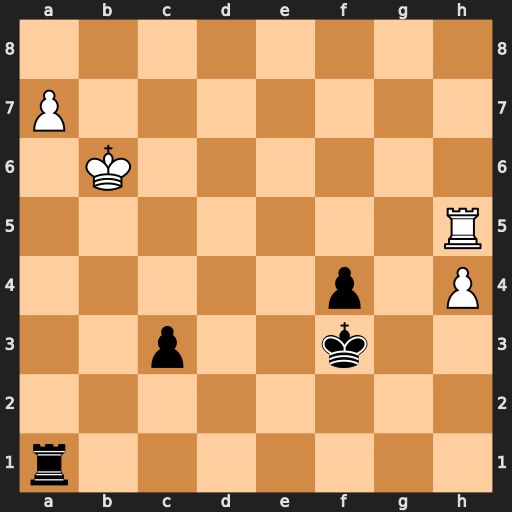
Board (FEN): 8/P7/1K6/7R/5p1P/2p2k2/8/r7
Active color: w
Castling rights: -
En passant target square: -
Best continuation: Ra5 Rxa5 Kxa5 Ke2 a8=Q